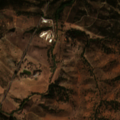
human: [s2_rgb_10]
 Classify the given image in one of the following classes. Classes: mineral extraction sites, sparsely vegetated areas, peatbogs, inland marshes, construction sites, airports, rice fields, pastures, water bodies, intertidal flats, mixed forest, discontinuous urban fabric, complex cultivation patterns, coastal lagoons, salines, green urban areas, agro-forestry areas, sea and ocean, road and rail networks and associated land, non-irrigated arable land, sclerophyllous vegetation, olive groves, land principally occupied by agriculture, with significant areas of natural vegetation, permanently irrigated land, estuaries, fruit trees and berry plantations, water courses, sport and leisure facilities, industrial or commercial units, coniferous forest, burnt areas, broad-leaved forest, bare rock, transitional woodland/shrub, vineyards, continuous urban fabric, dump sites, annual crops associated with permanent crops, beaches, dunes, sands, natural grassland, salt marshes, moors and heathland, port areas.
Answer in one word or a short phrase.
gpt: non-irrigated arable land, complex cultivation patterns, land principally occupied by agriculture, with significant areas of natural vegetation, agro-forestry areas, broad-leaved forest, transitional woodland/shrub